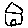
Label: house